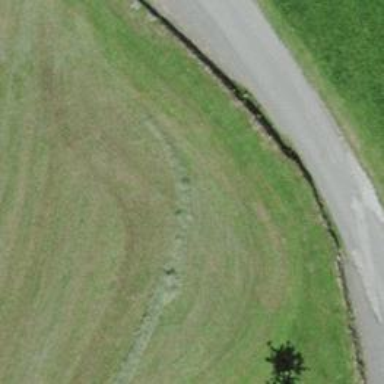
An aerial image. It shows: Track with grade 1 quality.